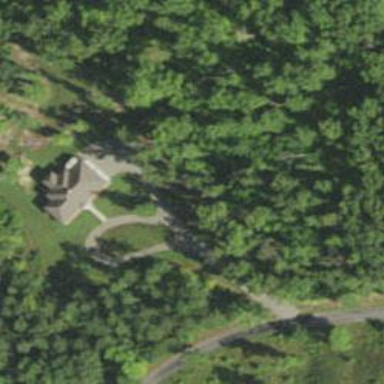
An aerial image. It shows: Driveway leading to service road.